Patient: sex F, age 71
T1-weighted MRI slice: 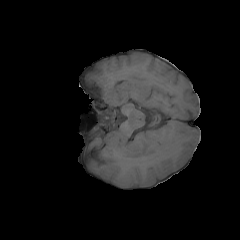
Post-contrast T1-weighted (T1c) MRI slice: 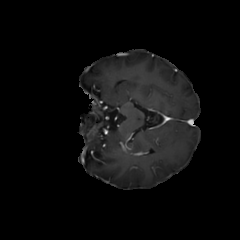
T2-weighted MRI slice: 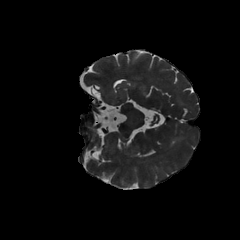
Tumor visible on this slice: no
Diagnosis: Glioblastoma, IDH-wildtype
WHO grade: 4